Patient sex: M
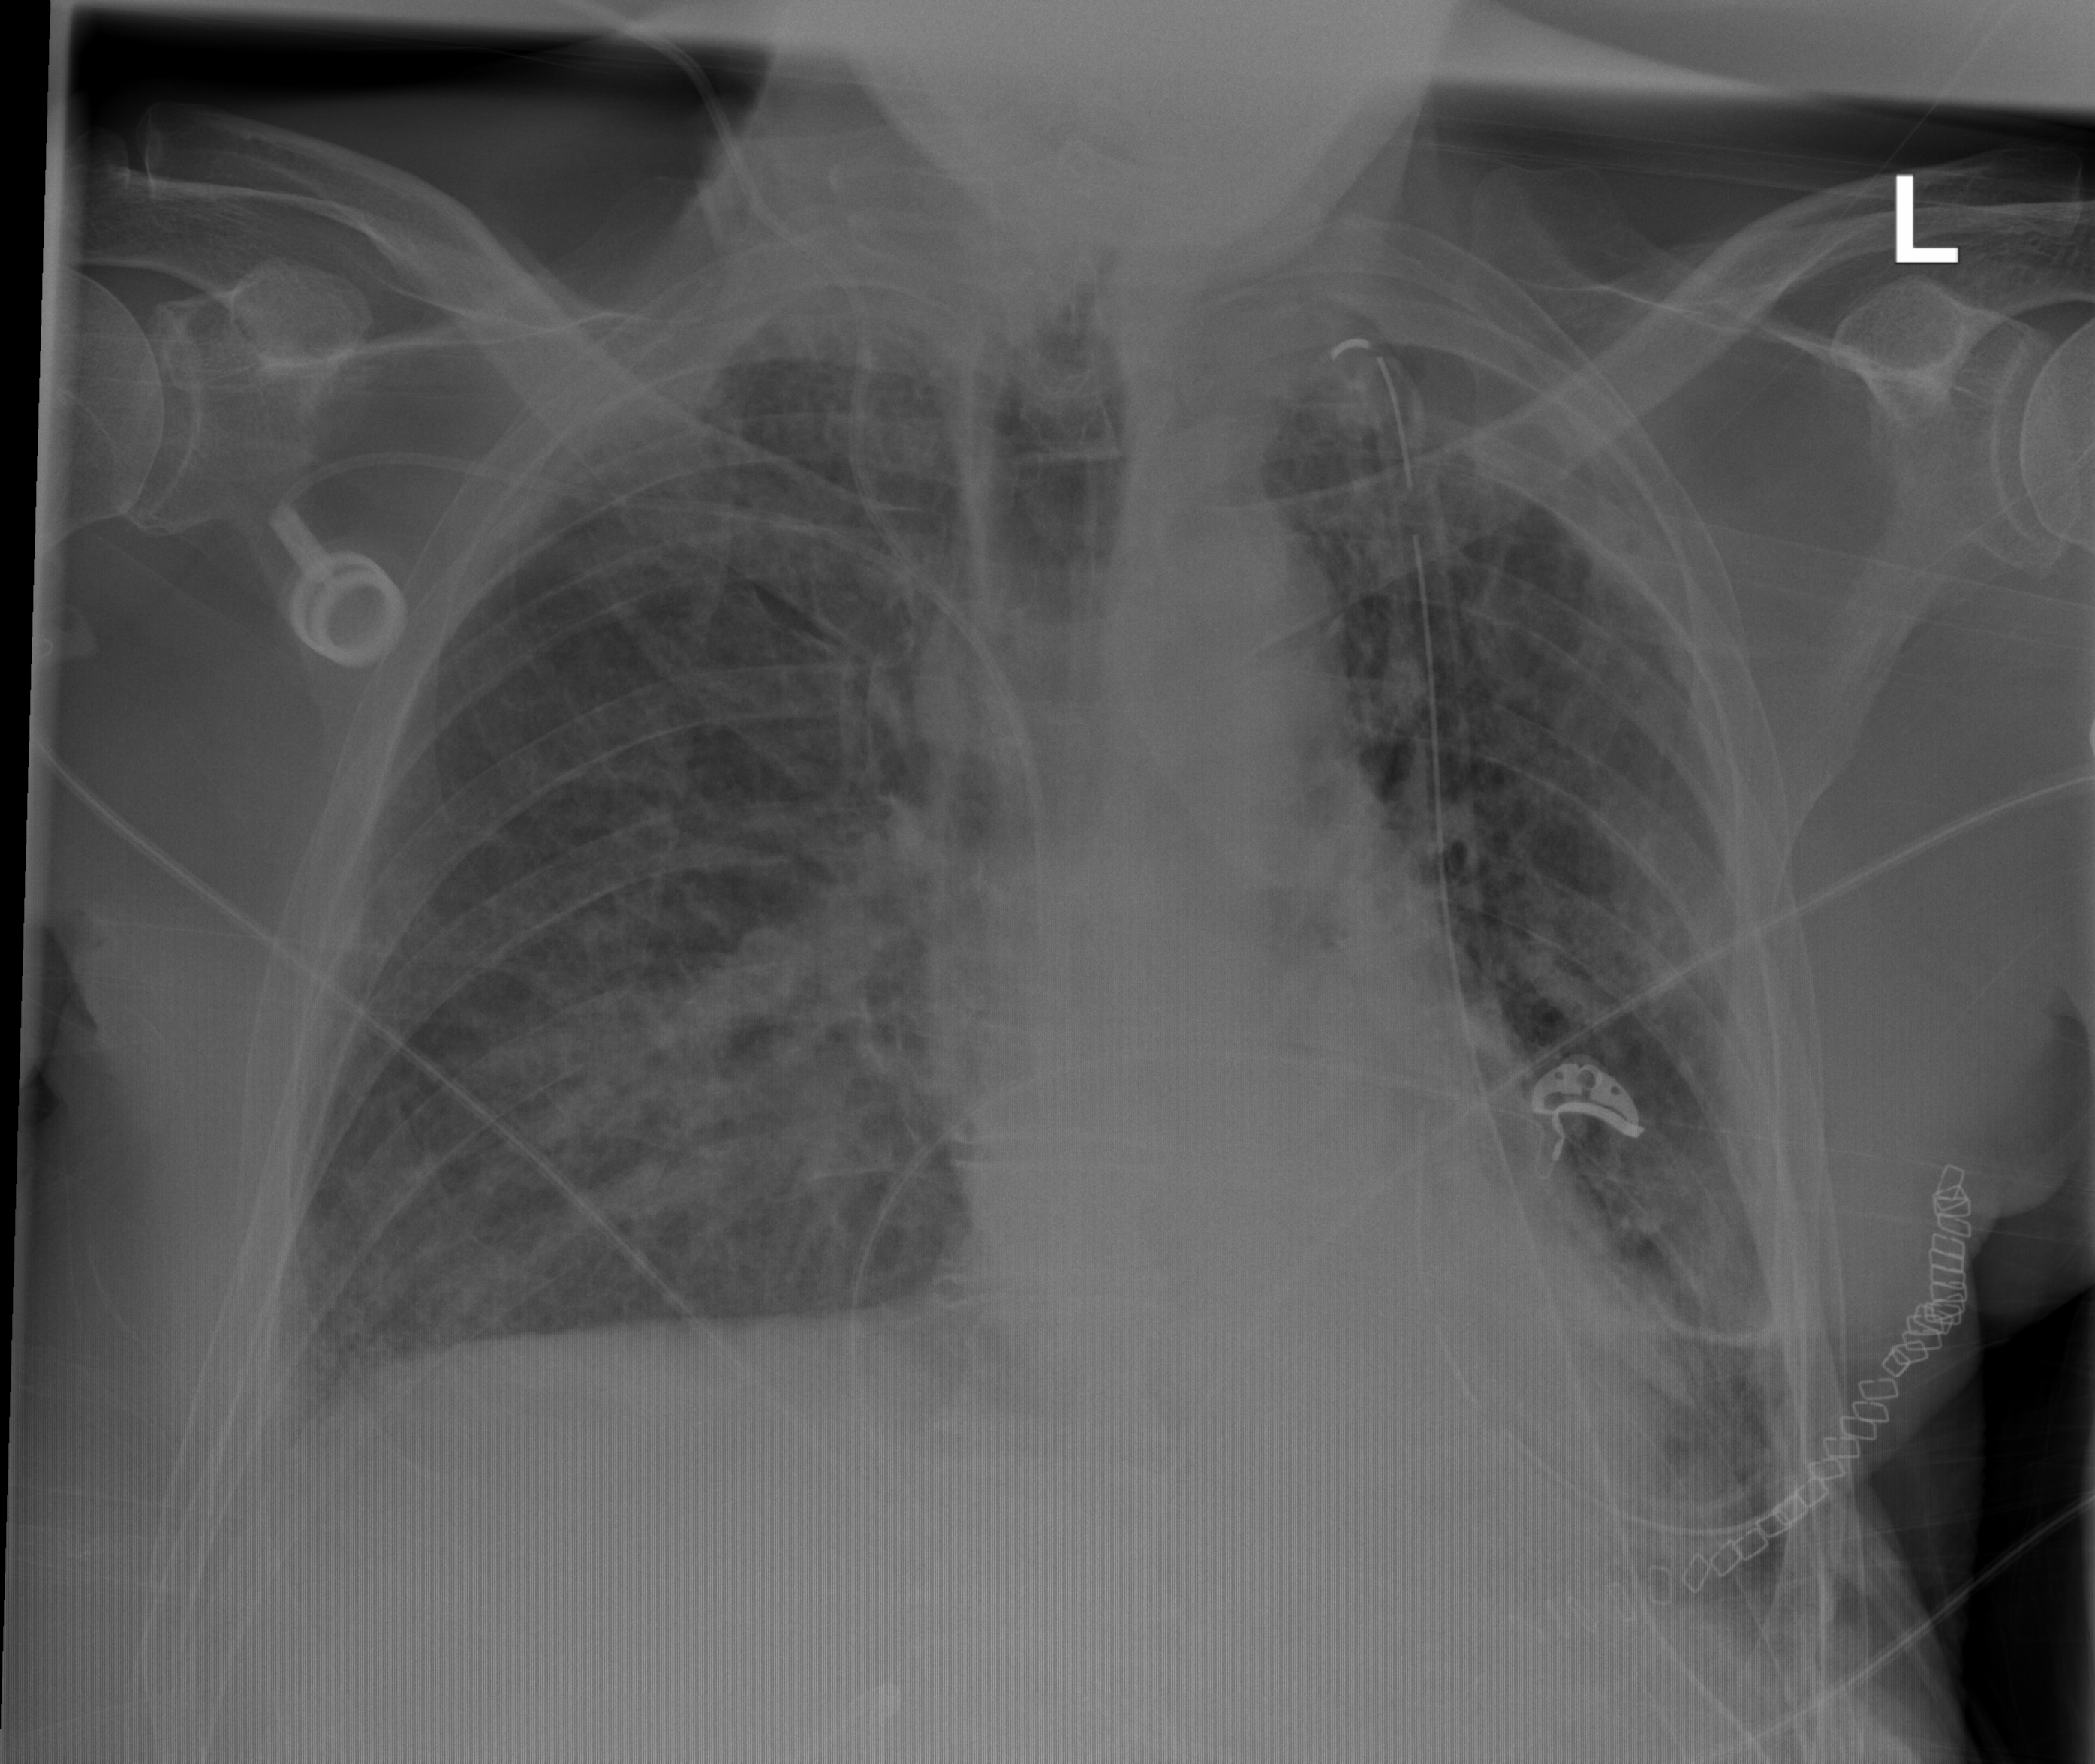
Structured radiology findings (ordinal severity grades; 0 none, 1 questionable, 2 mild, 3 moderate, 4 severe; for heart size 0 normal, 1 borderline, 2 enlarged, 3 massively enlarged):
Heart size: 0
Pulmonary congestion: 0
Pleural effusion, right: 2
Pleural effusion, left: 1
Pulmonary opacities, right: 0
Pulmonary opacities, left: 1
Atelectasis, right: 2
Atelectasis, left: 2